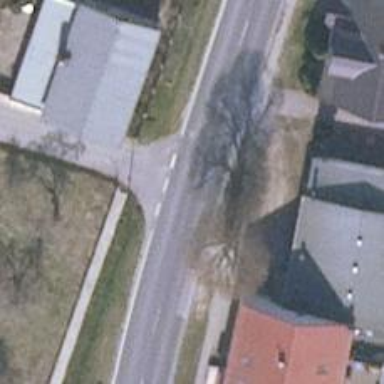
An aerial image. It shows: Secondary road with asphalt surface.